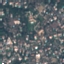
Land use / land cover: Residential